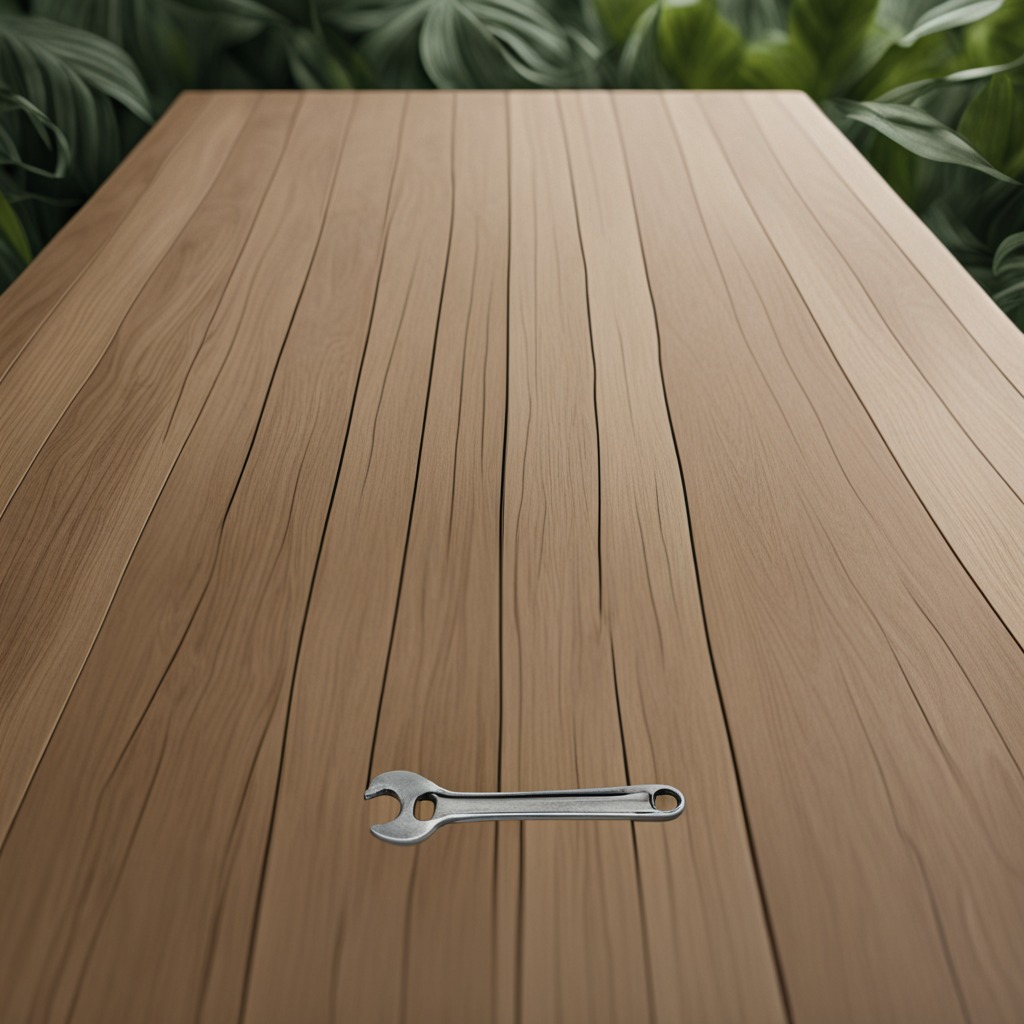
An wrench is lying on the wooden table in the jungle field.